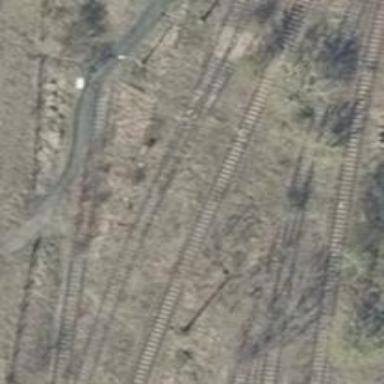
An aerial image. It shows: Abandoned railway yard.